Field crop: maize
Growth stage: 2
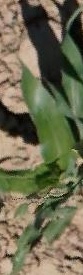
Species: maize